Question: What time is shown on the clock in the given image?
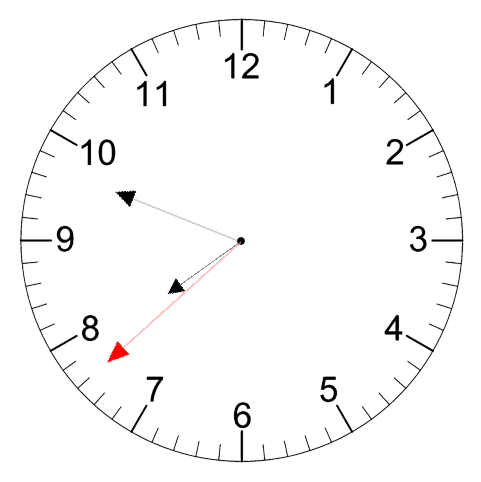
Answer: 07:48:38